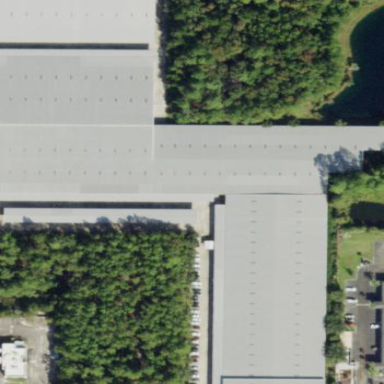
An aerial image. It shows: View of roof of building.